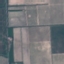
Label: PermanentCrop